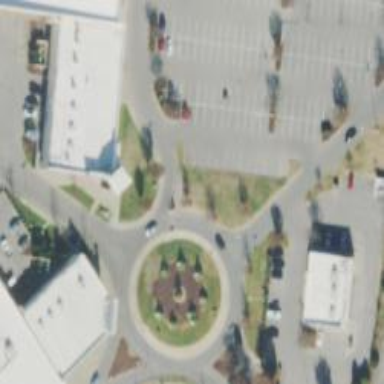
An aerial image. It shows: Unclassified road featuring roundabout.